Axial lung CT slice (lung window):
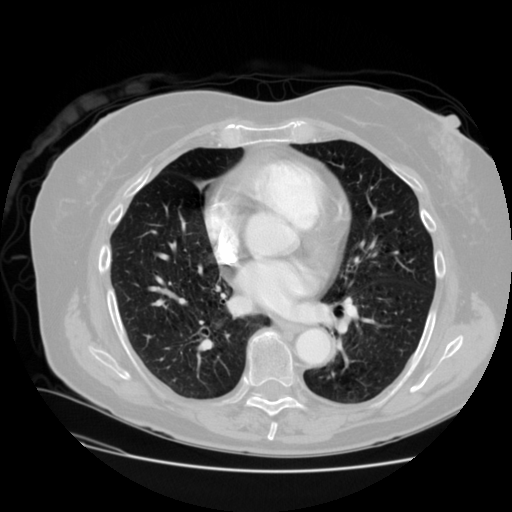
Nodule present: no